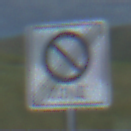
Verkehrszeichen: EndeEingeschraenktesHalteverbotZone
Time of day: Night
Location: Outdoor (Nature)
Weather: PartlyCloudy
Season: NotSpecified
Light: Natural